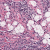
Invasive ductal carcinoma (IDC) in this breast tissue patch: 1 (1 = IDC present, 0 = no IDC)